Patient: sex F, age 68
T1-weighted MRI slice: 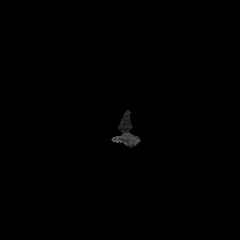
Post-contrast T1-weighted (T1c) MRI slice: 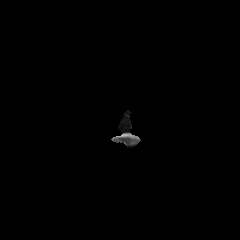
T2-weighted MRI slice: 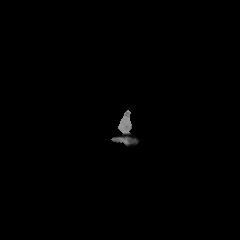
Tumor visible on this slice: no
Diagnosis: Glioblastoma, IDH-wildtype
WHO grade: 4